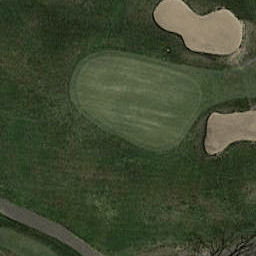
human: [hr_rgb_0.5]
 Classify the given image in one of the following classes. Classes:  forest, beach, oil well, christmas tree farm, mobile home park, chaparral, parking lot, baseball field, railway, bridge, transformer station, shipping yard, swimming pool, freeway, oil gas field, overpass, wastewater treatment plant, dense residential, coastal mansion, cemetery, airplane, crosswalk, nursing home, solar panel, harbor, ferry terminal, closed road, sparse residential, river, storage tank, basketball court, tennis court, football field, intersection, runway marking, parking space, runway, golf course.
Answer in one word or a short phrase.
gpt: golf course